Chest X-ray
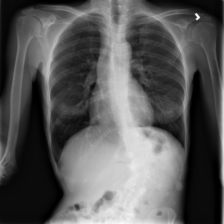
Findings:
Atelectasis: negative
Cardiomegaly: negative
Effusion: negative
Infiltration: positive
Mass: negative
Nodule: negative
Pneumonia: negative
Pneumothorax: negative
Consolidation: negative
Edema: negative
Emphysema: negative
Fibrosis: negative
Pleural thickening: negative
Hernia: negative